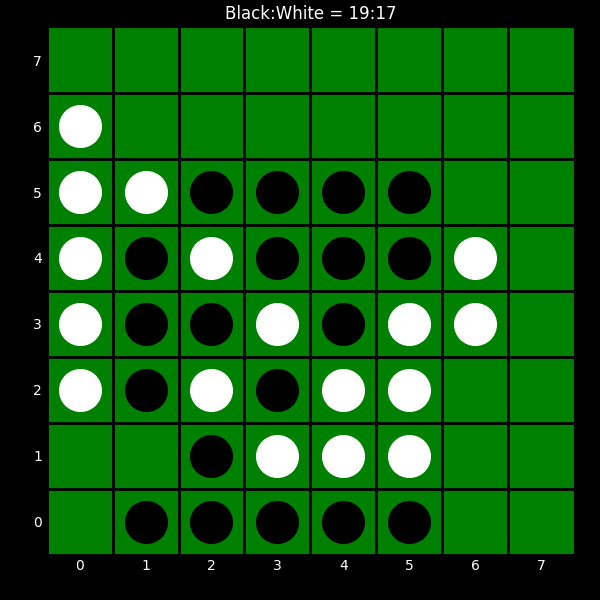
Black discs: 19
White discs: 17